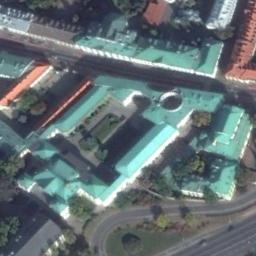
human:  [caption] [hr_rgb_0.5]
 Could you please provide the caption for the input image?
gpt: The green palace with some courtyards is surrounded by roads .

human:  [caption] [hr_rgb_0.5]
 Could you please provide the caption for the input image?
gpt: There are some trees near the palace .

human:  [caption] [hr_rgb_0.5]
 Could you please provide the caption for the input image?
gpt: The palace is on the open place surrounded by trees .

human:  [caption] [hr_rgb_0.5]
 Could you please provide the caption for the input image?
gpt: There is a wide road in front of the palace .

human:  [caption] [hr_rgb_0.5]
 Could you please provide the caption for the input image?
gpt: There are some green trees beside the green palace .